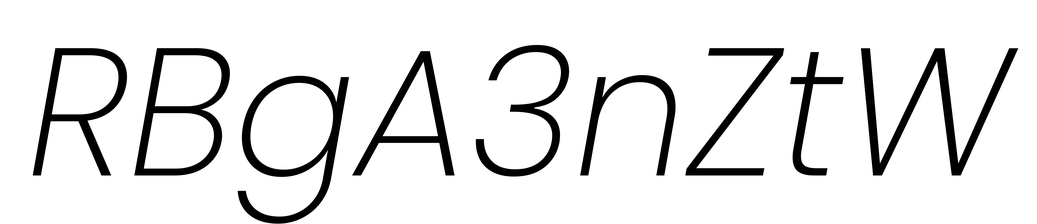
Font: Poppins-ExtraLightItalic